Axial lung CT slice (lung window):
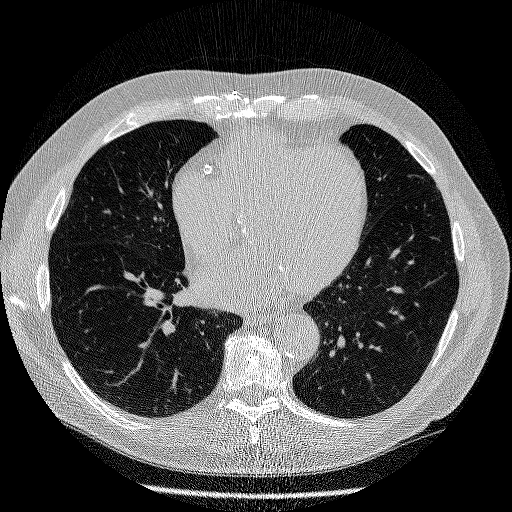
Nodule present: no